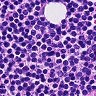
Metastatic tissue present: no